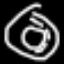
Label: donut